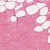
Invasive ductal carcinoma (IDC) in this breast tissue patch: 0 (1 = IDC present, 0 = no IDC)